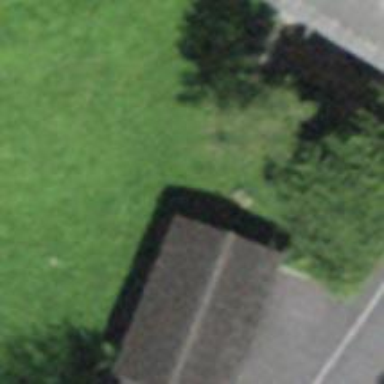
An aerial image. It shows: Garage.